Brain MRI, t1w sequence, axial 2D slice.
Patient: age 44, sex F, weight 96 kg, height 1.95 m
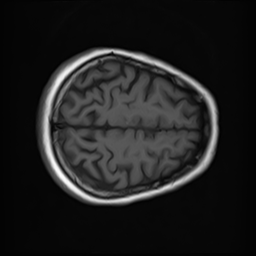